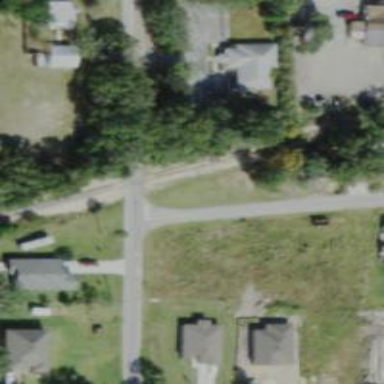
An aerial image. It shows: Disused railway.